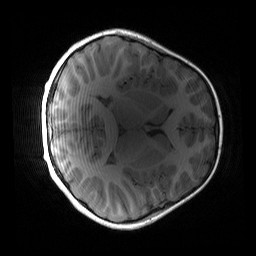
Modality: T1w
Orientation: axial
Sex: male
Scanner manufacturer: siemens
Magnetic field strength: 3 T
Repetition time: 1.9 s
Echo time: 0.00243 s